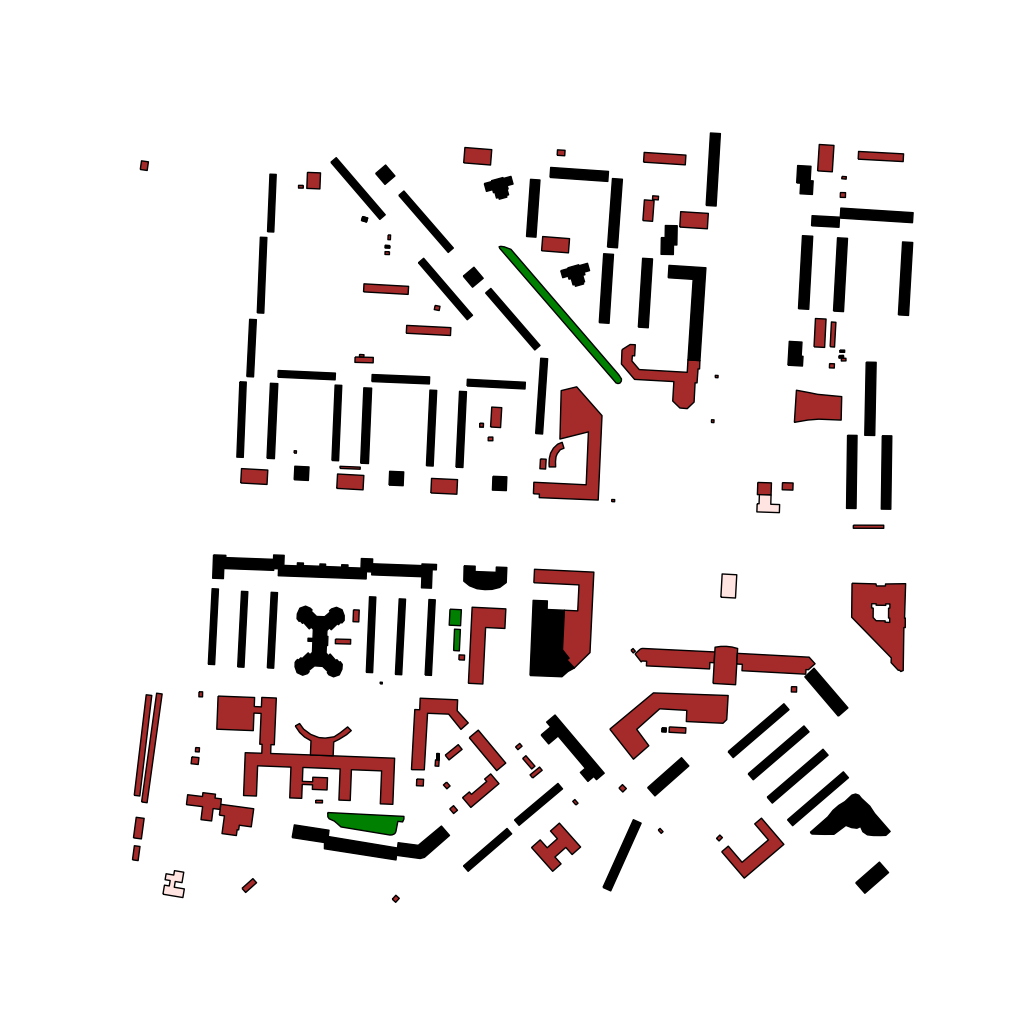
Tags: overhead vector_map, business, industrial, recreation, residential, special, modern, soviet, high_rise, individual_rise, low_rise, medium_rise, density_2, Building, Facility, Gas, Park, 1.0 km²